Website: walmart
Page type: payment
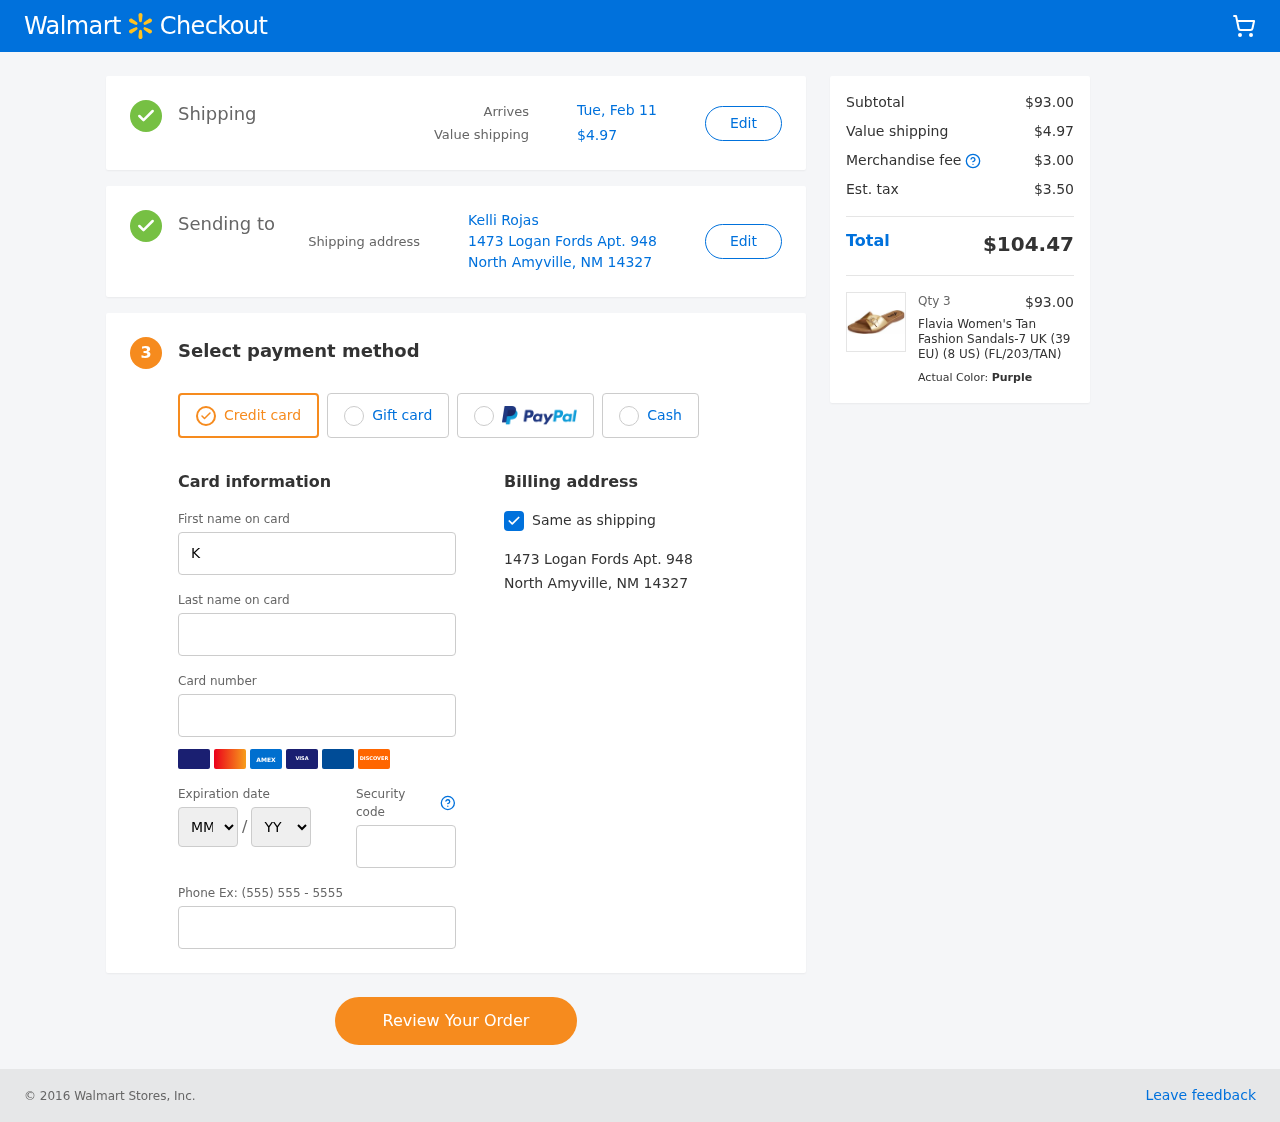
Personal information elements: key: PII_CARD_EXPIRY_MONTH
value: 09
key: PII_CARD_EXPIRY_YEAR
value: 28
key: PII_CITY_STATE_ZIP
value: North Amyville, NM 14327
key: PII_FULLNAME
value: Kelli Rojas
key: PII_STREET
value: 1473 Logan Fords Apt. 948
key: PII_FIRSTNAME
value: Kelli
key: PII_LASTNAME
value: Rojas
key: PII_CARD_NUMBER
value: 5152 0222 4356 2468
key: PII_CARD_CVV
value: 521
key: PII_PHONE
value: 4306187625
Product elements: key: PRODUCT1_NAME
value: Flavia Women's Tan Fashion Sandals-7 UK (39 EU) (8 US) (FL/203/TAN)
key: PRODUCT1_PRICE
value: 31
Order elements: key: ORDER_DELIVERY_DATE
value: Tue, Feb 11
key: ORDER_SHIPPING_COST
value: $4.97
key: ORDER_SUBTOTAL
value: $93.00
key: ORDER_MERCHANDISE_FEE
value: $3.00
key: ORDER_TAX
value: $3.50
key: ORDER_TOTAL
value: $104.47
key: ORDER_NUM_ITEMS
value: Qty 3